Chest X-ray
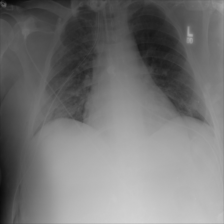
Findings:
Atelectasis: negative
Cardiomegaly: negative
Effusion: negative
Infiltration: negative
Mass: negative
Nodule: negative
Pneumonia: negative
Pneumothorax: negative
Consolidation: negative
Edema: negative
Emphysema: negative
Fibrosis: negative
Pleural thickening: negative
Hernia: negative